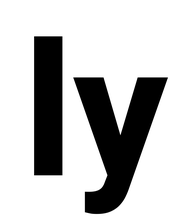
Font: Roboto_ExtraBold